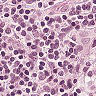
Metastatic tissue present: no